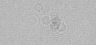
Label: camera_spot